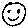
Label: smiley face